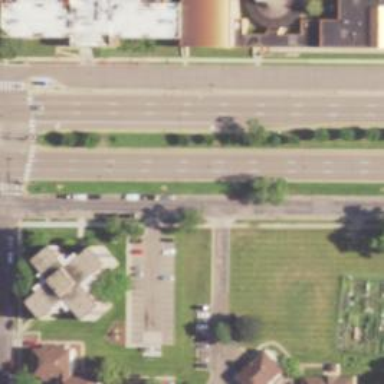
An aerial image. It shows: Residential road with sidewalk on the left side.